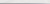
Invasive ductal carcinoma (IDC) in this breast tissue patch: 0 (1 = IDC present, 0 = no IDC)